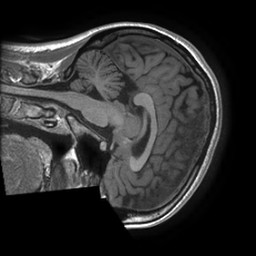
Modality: T1w
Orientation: sagittal